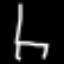
Label: chair